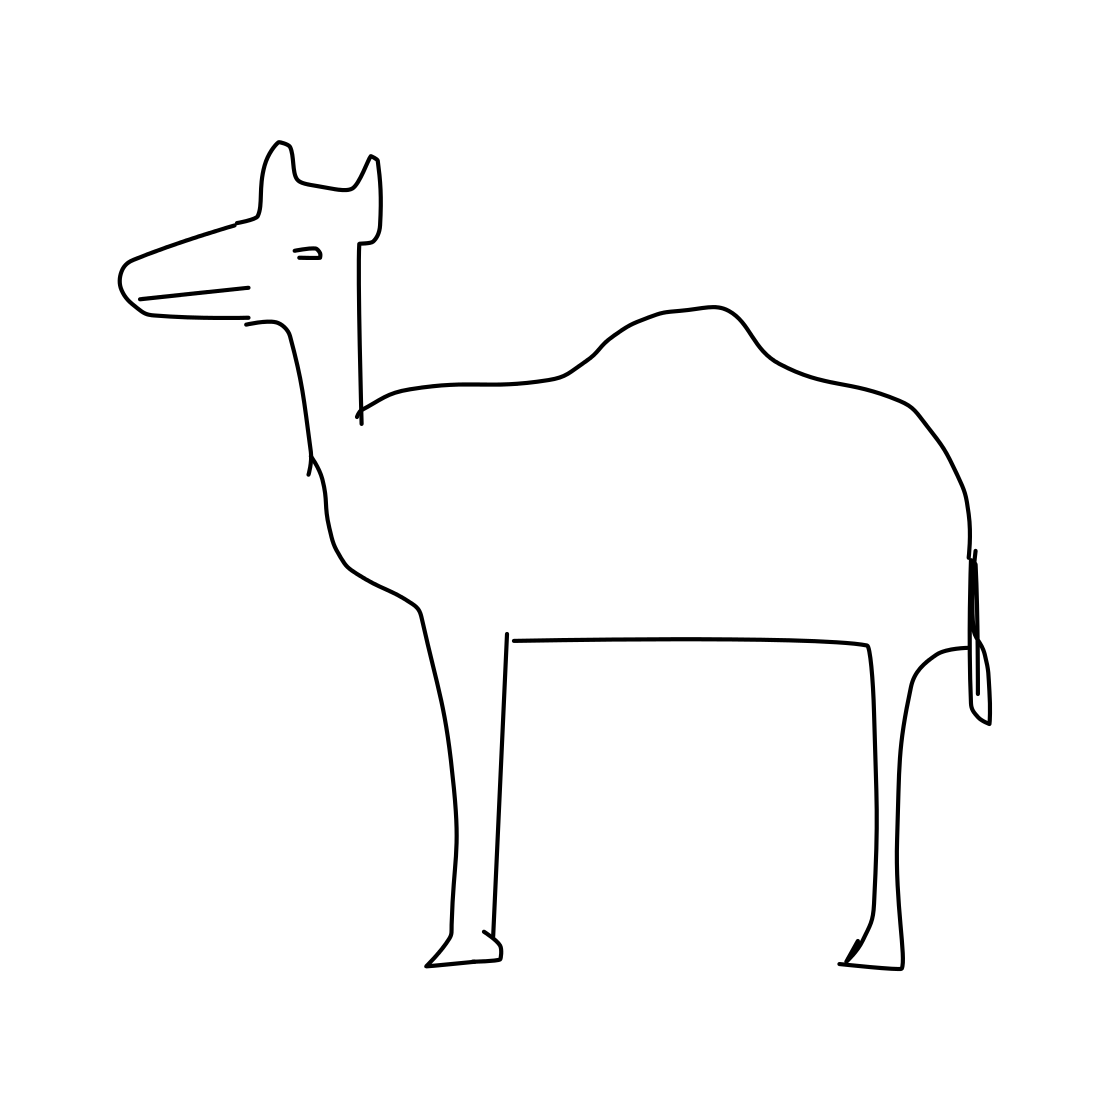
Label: camel